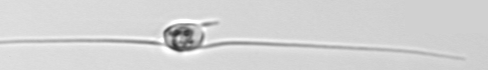
Label: Chaetoceros_danicus